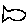
Label: fish